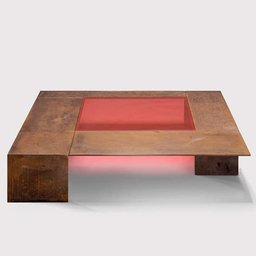
Label: furniture